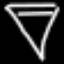
Label: diamond